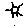
Label: sun